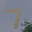
Label: 7